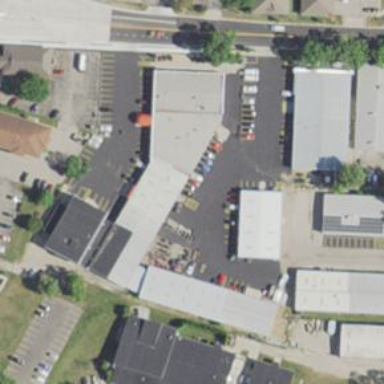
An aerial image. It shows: Building that is motorcycle shop.